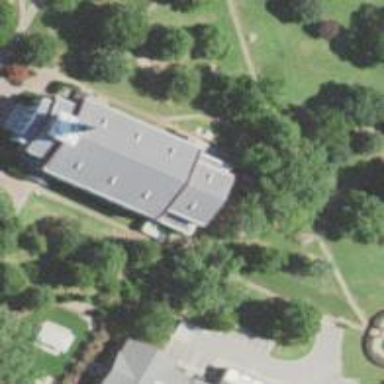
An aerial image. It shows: Chapel building.